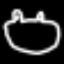
Label: frog